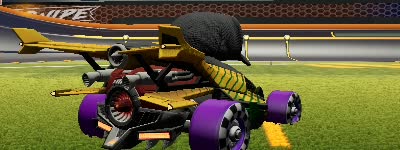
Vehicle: aftershock